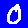
Digit: 0